Question:
Hi I am getting a figure like this when I try to generate this barchart through Mathematica commandline. I don't get any error but the figure looks weird. Could you please help me figure out why this is happening.
This is the code I am using:
'''
bar1to15 =
BarChart[Take[FractionsTumor, {1, 15}], ChartStyle -> Red,
ChartBaseStyle -> EdgeForm[Thin],
FrameTicks -> {Table[i, {i, 1, 15}], Automatic},
Frame -> {{True, False}, {True, False}},
FrameLabel -> {"# Singular Value", "Fraction"},
BaseStyle -> {FontFamily -> "courier", FontSize -> 10},
AspectRatio -> 1];
bar2to15 =
BarChart[Take[FractionsTumor, {2, 15}], ChartStyle -> Red,
ChartBaseStyle -> EdgeForm[Thin],
Frame -> {{True, False}, {True, False}},
FrameTicks -> {{{1, "2"}, {2, "3"}, {3, "4"}, {4, "5"}, {5,
"6"}, {6, "7"}, {7, "8"}, {8, "9"}, {9, "10"}, {10, "11"}, {11,
"12"}, {12, "13"}, {13, "14"}, {14, "15"}}, Automatic},
FrameLabel -> {"# Singular Value", "Fraction"},
BaseStyle -> {FontF amily -> "courier", FontSize -> 10},
AspectRatio -> 1];
bar = GraphicsGrid[{{bar1to15, bar2to15}}, ImageSize -> 500,
Spacings -> 10, AspectRatio -> 1,
PlotLabel -> "Singular Val Dist - " <> txt];
Export[path <> txt <> "singval.pdf", bar, "PDF", ImageSize -> 500,
ImageResolution -> 3600];
'''
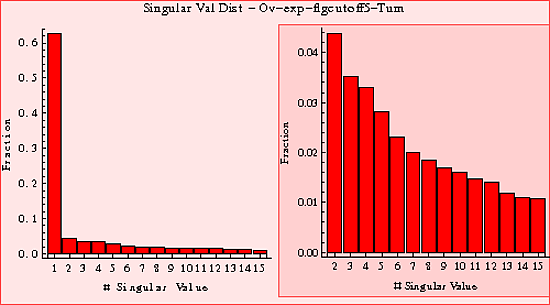
Answer: You have a typographical error in your code. This should have been apparent to you from carefully looking at the syntax highlighting. Compare these two code sections:

You can see that after correcting the error the Symbol name 'FontFamily' is recognized as a system symbol and styled black.
If you do not have this highlighting enabled you can turn it on from:
'Edit > Preferences...' then 'Appearance' and 'Syntax Coloring' tabs.